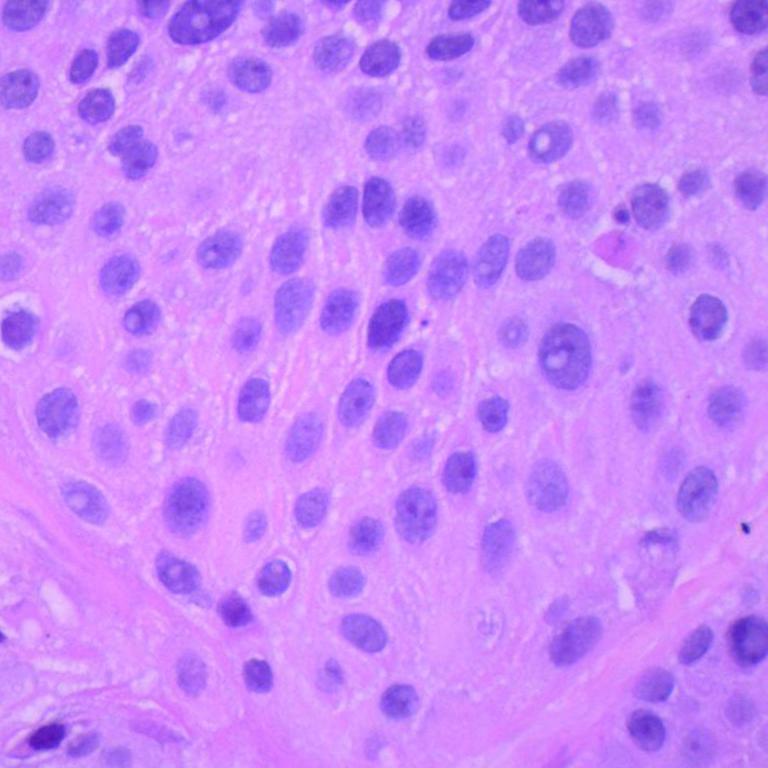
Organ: lung
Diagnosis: squamous carcinomas